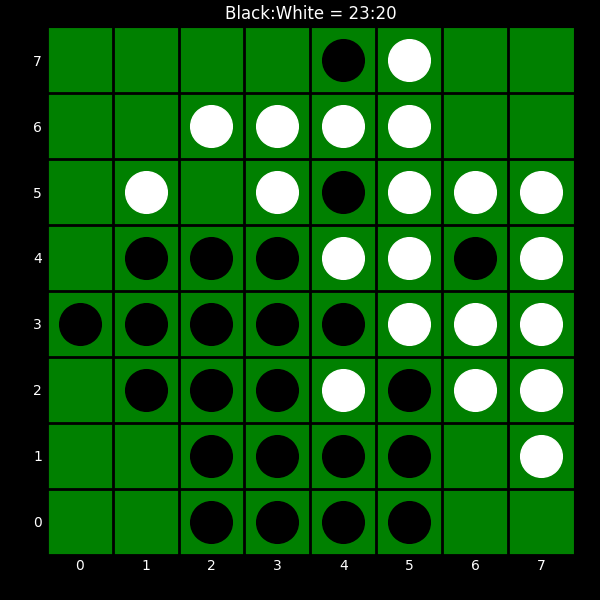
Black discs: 23
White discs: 20